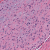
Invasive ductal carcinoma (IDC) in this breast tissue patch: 0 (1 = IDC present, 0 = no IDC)